Field crop: maize
Growth stage: 2
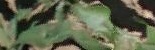
Species: maize